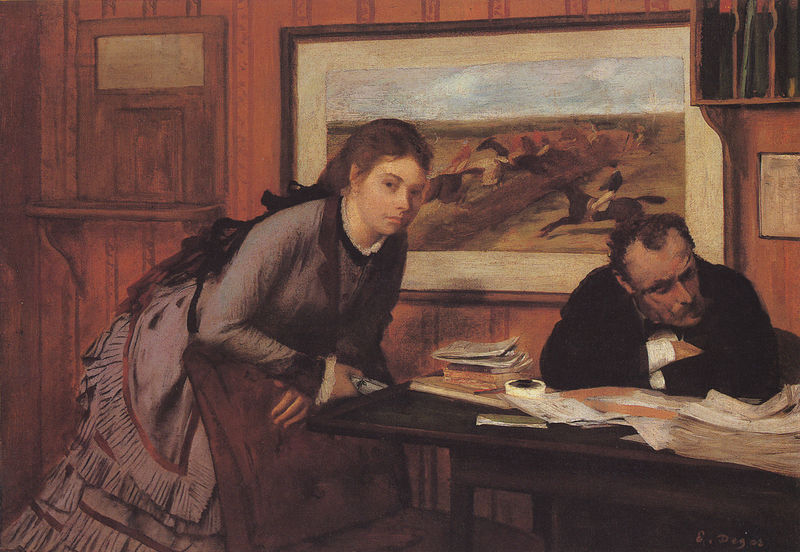
Titel: Bouderie, Mißgestimmt
Künstler: Edgar Degas
Standort: New York (New York)
Institution: The Metropolitan Museum of Art
Schlagwörter: blau, blätter, gemälde, himmel, mann, weiß, grün, impressionismus, menschen, mädchen, ocker, sitzen, braun, degas, edgar degas, frau, grau, haar, hintergrund, holz, kleid, mund, nase, raum, schwarz, stuhl, tisch, tür, zimmer, ölbild, blick, dame, gras, rot, wiese, beige, rock, schleife, anzug, bart, gesichter, hemd, jacke, jung, regal, schnurrbart, tresen, wand, arme, augen, falten, kragen, rahmen, spitze, stehen, bild, bildnis, innenraum, portrait, porträt, signatur, öl, haare, interieur, reich, sessel, paar, schleifen, england, gebeugt, knopf, schulter, genre, pferd, pferde, reiter, reiterbild, bilder, bücher, papier, papiere, schreibtisch, lehne, sitz, geschäft, röcke, bündel, hecke, lila, violett, signiert, bank, ölgemälde, lehnen, querformat, schnäuzer, polster, schnurbart, zopf, monet, homme, lesen, wandgemälde, manet, stube, kammer, junge frau, nachdenklich, rüschen, aufstützen, knöpfe, jackett, jacket, abgewandt, spiel, doppelbildnis, doppelportrait, tusche, bücken, buch, zettel, zeitung, schriften, rennen, stempel, manschetten, tischplatte, portraits, jagd, stift, geheimratsecken, pult, ehepaar, verschränkt, akten, beugen, halbprofil, briefe, schreiben, müde, pferderennen, stapel, holzvertäfelung, spitzenkragen, holzwand, studieren, studierzimmer, bild im bild, femme, polsterstuhl, studium, verloren, auflehnen, reifrock, robe, unordnung, bord, jagdszene, harr, rennbahn, holzverkleidung, geischt, büffet, holztäfelung, wetten, ernster blick, arme verschränkt, listen, polsternägel, drapperie, livre, art, mappen, enttäuscht, wegschauen, durchreiche, rennpferde, auchschauen, bankrott, buchmacher, bürgelich, hinüberbeugen, mannbücher, pannelen, papierbündel, papierstapel, schlafmangeö, stptzen, trusche, verschalg, vollants, wettbüro, wettscheine, lady, man, book, girl, kleid grau, stuhl bild